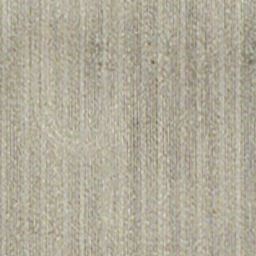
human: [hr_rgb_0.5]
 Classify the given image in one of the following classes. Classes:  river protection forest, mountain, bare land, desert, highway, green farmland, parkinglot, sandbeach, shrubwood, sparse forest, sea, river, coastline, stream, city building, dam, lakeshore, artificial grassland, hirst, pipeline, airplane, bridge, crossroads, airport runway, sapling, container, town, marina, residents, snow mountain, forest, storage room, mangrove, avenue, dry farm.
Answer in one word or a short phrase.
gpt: dry farm